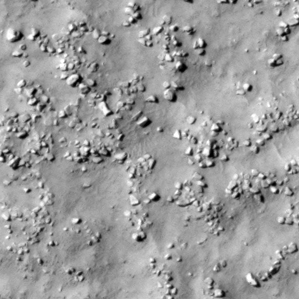
Label: non_frost